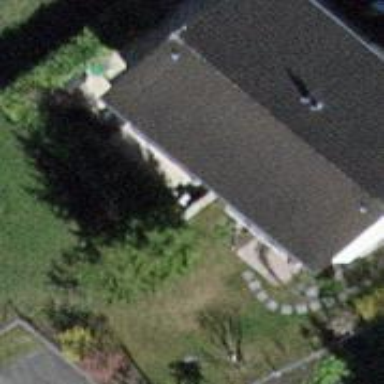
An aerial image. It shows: Semi-detached house.